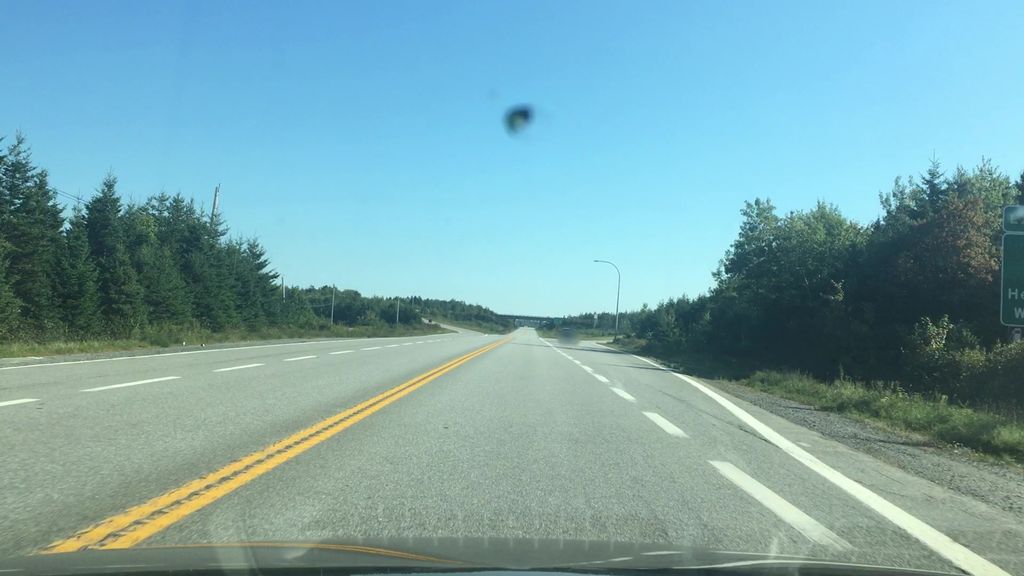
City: halifax